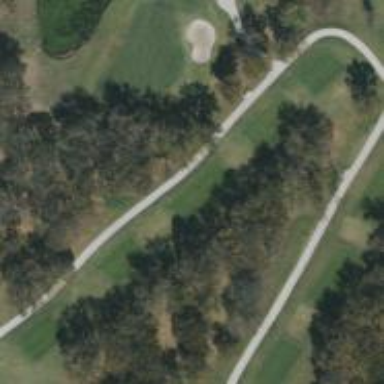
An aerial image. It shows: Service road designated as golf cart path.